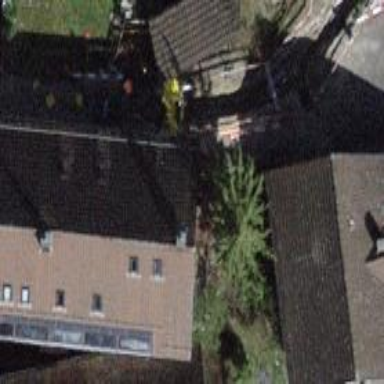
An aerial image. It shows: Building with tiled roof.